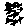
Label: star